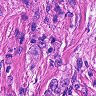
Metastatic tissue present: yes